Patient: sex F, age 56
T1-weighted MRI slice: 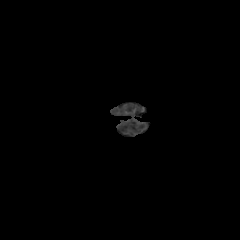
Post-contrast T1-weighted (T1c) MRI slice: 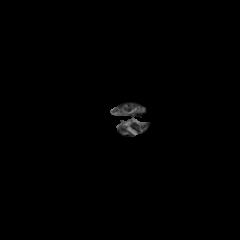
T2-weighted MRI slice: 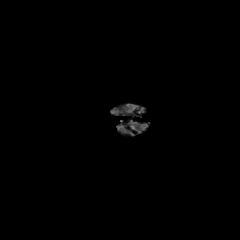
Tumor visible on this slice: no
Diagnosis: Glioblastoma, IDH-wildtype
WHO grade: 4